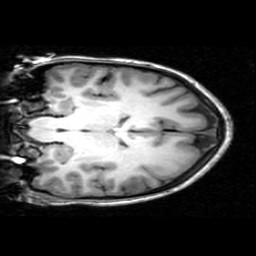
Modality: T1w
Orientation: coronal
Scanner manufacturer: ge
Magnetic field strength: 3 T
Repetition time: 0.009036 s
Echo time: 0.00184 s